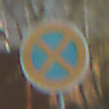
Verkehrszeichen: AbsolutesHalteverbot
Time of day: MorningAfternoon
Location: Outdoor (Suburban)
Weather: Clear
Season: NotSpecified
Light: Natural